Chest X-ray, PA view. Patient: 47 years old, sex M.
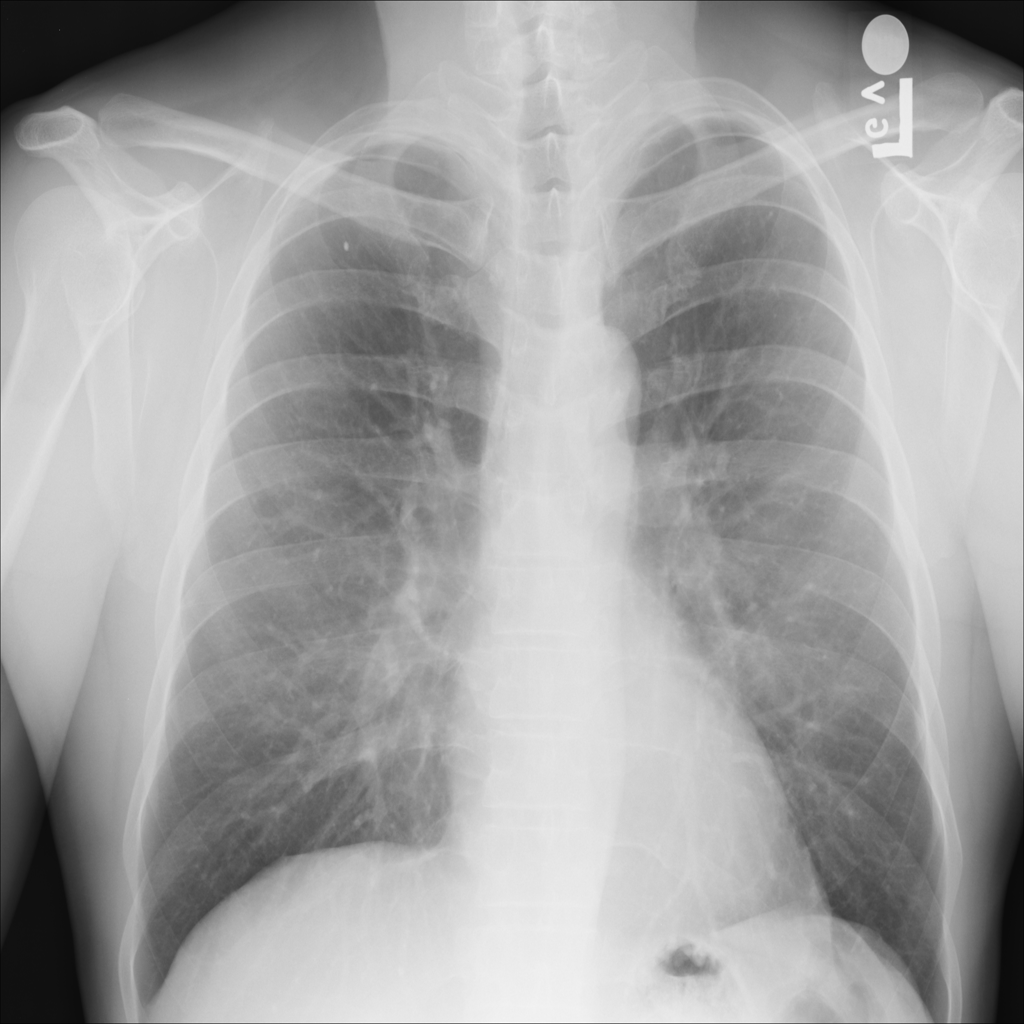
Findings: Infiltration